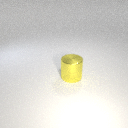
large yellow metal cylinder